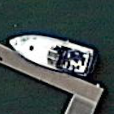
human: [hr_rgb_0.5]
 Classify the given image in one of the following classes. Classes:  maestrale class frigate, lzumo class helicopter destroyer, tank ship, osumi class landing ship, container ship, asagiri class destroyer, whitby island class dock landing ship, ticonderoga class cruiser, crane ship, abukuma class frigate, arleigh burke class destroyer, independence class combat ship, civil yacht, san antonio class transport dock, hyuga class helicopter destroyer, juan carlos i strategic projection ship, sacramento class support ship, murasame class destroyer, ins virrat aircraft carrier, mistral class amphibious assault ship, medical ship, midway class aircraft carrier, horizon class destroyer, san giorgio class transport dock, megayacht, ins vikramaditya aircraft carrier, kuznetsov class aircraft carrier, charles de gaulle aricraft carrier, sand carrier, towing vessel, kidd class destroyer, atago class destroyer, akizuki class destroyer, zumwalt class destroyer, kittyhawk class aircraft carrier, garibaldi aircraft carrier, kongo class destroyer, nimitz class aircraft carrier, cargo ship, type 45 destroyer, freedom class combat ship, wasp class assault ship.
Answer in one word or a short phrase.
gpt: Civil yacht